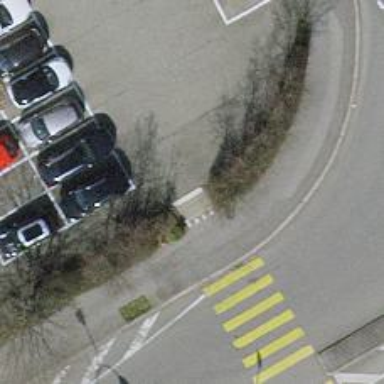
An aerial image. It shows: Asphalt steps along the road.